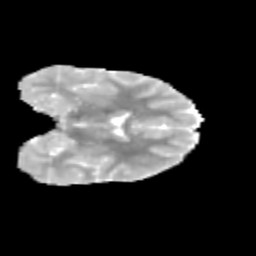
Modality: MD
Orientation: coronal
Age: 10
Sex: female
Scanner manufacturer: siemens
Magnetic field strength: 3 T
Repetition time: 3.8 s
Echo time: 0.07 s